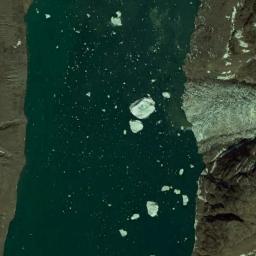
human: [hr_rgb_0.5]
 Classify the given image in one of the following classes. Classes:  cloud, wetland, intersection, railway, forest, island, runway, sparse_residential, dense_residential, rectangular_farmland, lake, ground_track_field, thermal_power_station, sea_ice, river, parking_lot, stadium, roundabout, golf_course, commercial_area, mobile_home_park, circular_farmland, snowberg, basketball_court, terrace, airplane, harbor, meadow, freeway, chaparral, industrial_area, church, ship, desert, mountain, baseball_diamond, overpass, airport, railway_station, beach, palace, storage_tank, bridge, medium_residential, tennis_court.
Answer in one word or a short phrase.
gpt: sea_ice